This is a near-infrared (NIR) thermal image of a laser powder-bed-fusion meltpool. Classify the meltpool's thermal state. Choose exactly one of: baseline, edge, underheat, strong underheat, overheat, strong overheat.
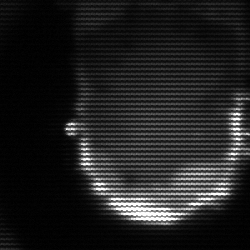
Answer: baseline